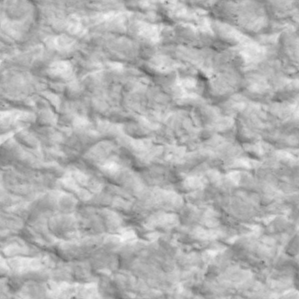
Label: non_frost